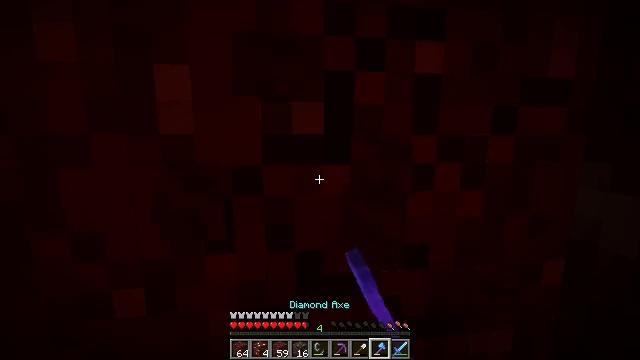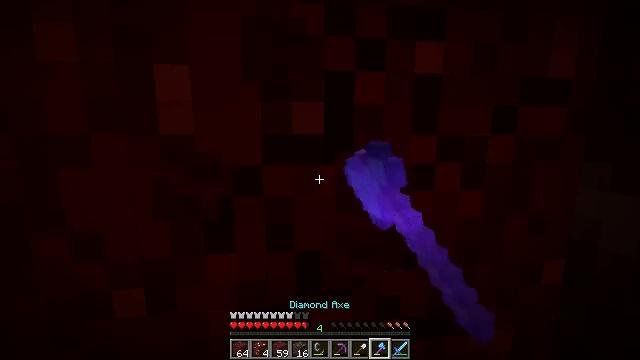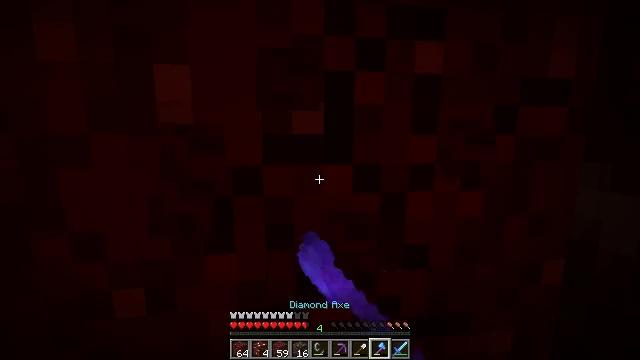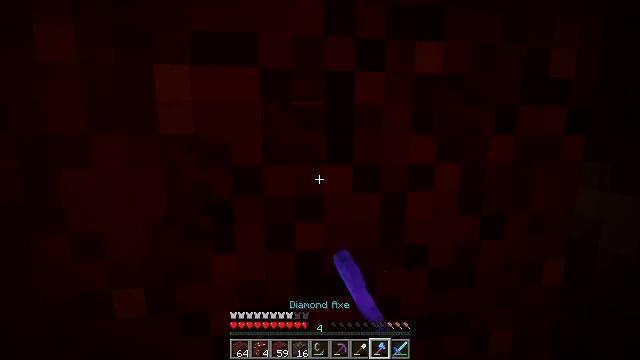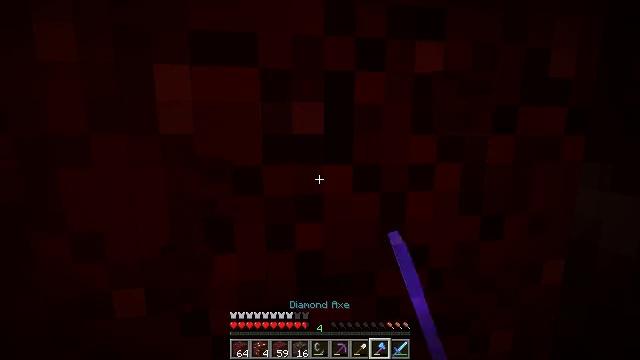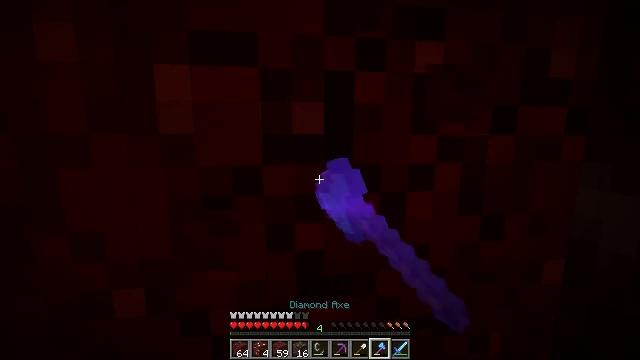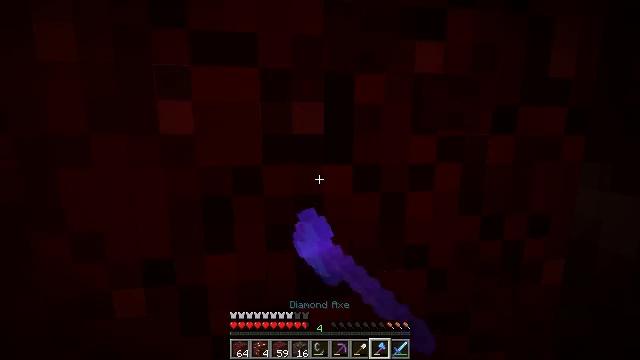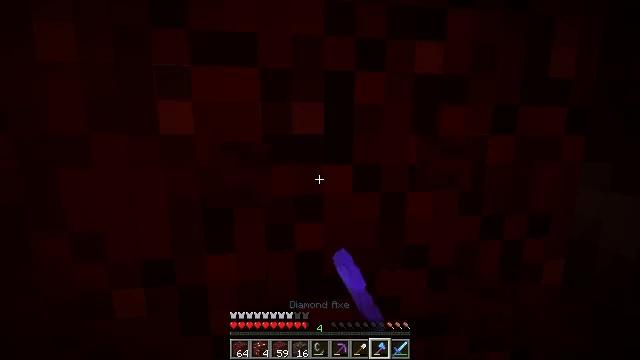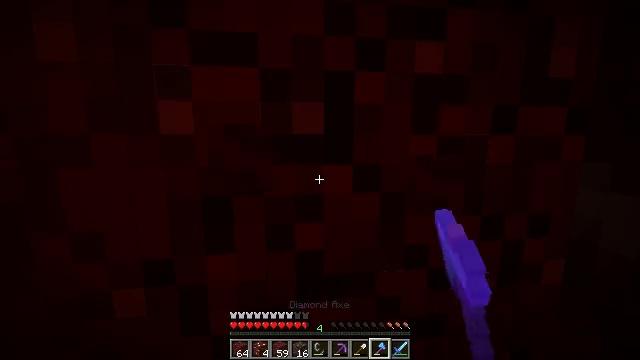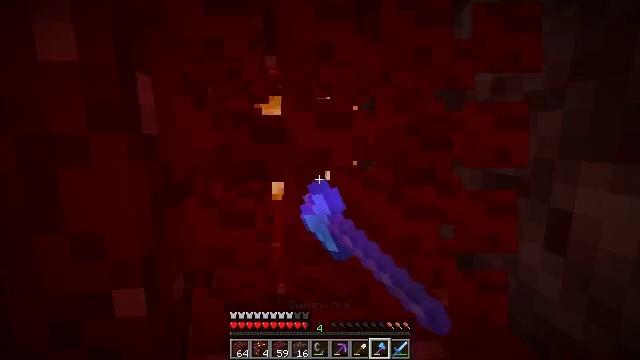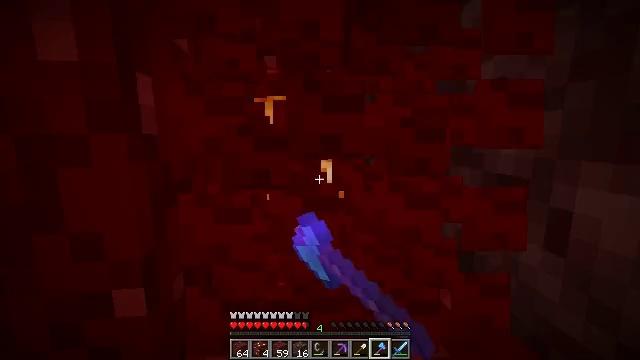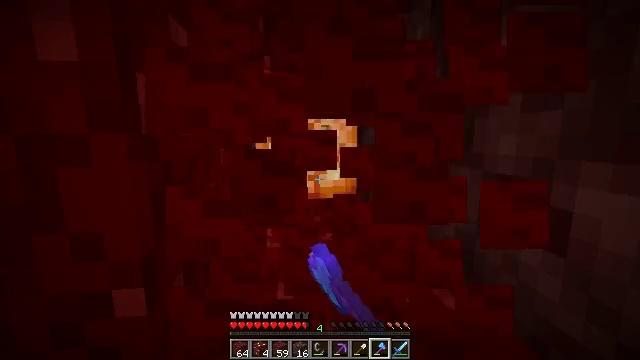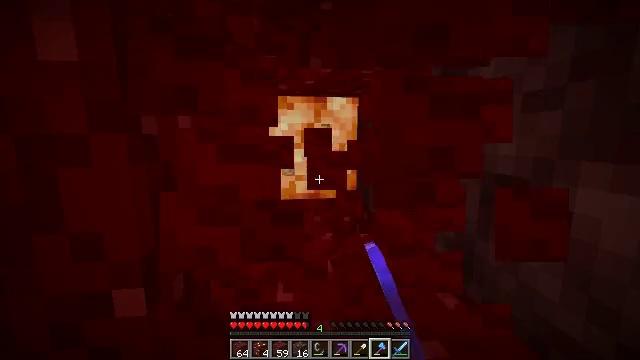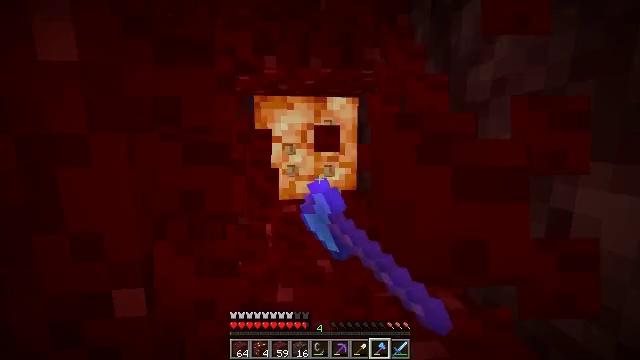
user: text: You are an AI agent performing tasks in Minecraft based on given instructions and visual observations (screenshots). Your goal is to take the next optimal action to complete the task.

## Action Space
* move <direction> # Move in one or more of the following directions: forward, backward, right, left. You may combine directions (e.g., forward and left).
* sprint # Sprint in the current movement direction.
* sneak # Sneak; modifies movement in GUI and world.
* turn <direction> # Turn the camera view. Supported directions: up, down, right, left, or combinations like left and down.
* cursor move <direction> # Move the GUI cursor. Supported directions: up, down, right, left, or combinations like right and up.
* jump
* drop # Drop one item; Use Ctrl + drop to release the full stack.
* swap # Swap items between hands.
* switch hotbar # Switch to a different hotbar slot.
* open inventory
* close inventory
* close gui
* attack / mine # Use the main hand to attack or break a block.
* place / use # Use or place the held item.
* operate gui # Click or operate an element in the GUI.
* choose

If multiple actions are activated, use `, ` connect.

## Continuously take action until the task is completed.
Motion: motion action
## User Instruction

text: Mine the nether wart block in the Nether.
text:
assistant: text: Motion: attack / mine
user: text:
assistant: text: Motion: attack / mine
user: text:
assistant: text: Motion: attack / mine
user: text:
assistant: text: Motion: attack / mine
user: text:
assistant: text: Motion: attack / mine
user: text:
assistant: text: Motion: attack / mine
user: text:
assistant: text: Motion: attack / mine
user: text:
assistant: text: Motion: attack / mine
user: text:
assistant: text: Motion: attack / mine
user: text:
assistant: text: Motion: attack / mine
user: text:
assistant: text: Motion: attack / mine
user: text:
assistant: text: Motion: attack / mine
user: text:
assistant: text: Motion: attack / mine
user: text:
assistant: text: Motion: attack / mine